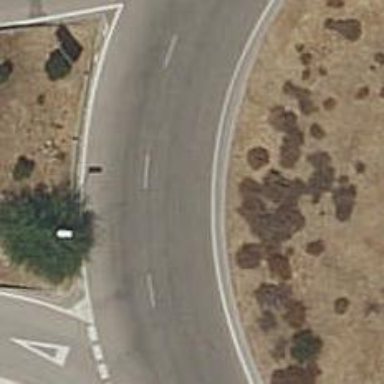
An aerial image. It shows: Tertiary road made of asphalt leading to roundabout junction.